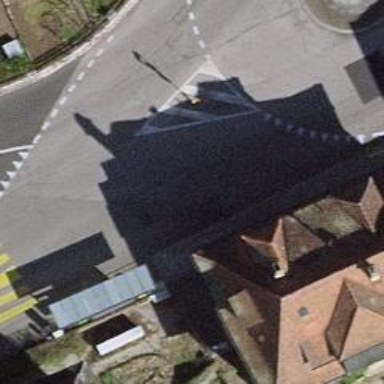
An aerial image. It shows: Post box is visible.